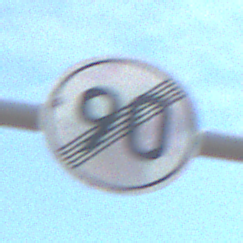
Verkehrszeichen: EndeGeschwindigkeit90
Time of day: Midday
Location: Outdoor (Suburban)
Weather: PartlyCloudy
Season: NotSpecified
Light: Natural